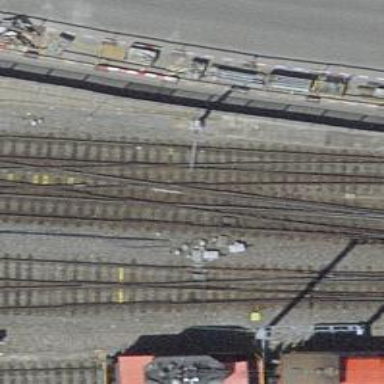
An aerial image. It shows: Railway track with electrified contact lines. This is siding track.